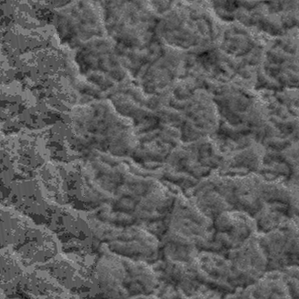
Label: frost